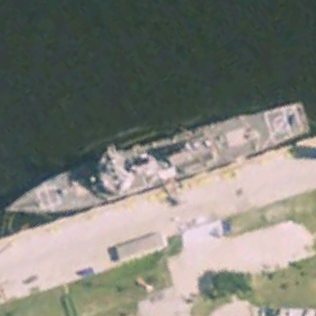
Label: destroyer